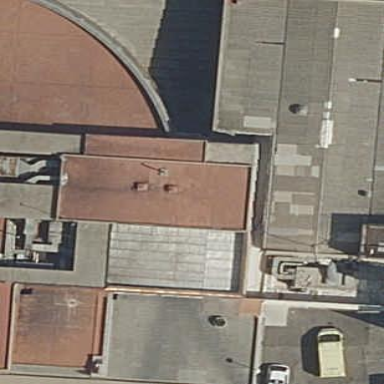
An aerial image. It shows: Hospital building.